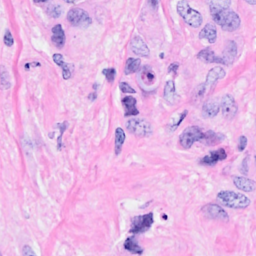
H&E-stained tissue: Breast